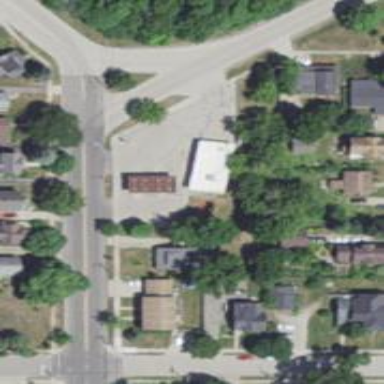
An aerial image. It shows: Convenience shop.